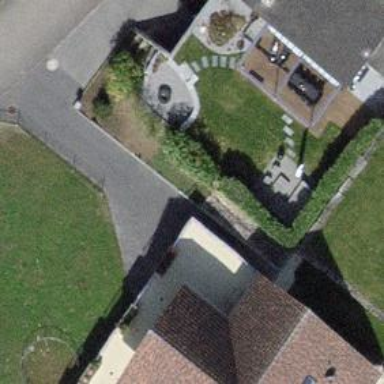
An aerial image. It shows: Driveway made of sett.